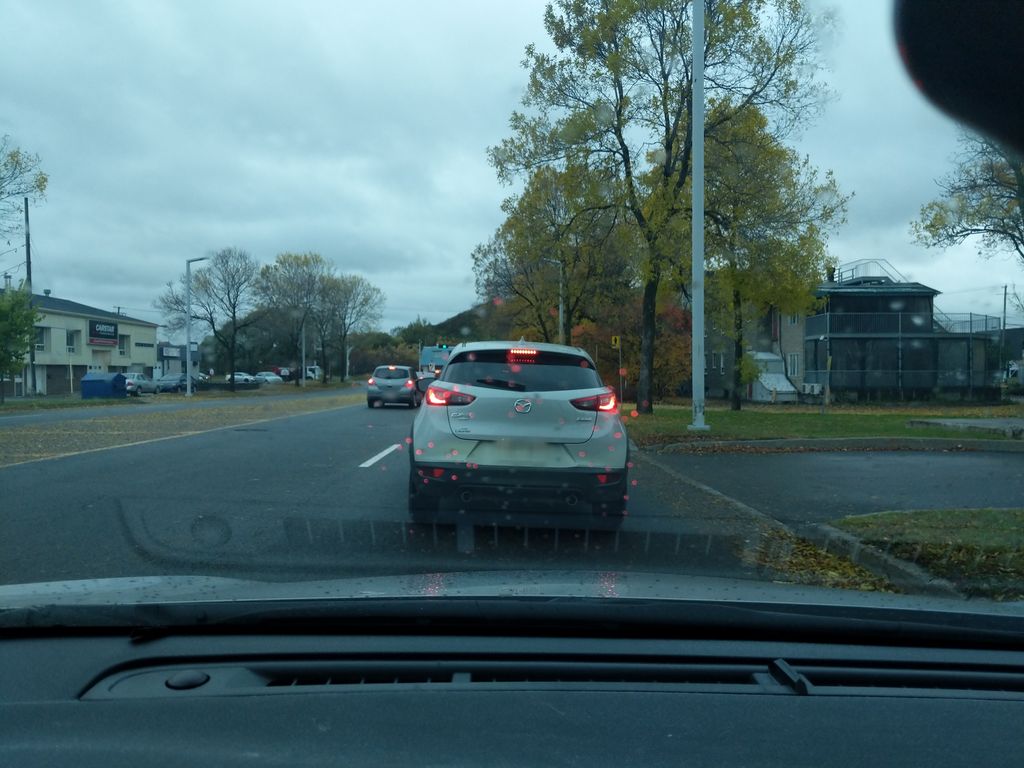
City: quebec_city